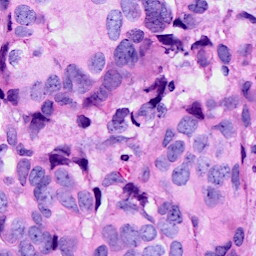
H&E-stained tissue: Breast